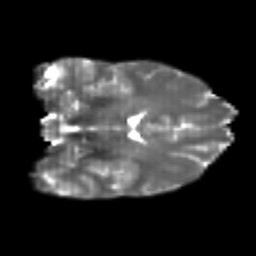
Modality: T2w
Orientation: coronal
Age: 21
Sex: female
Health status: healthy
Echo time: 0.074 s